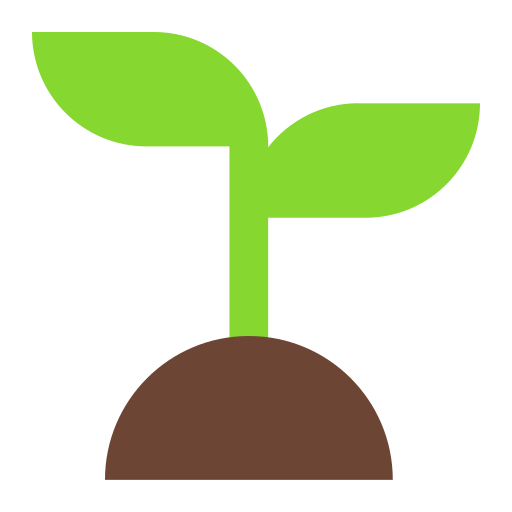
seedling flat